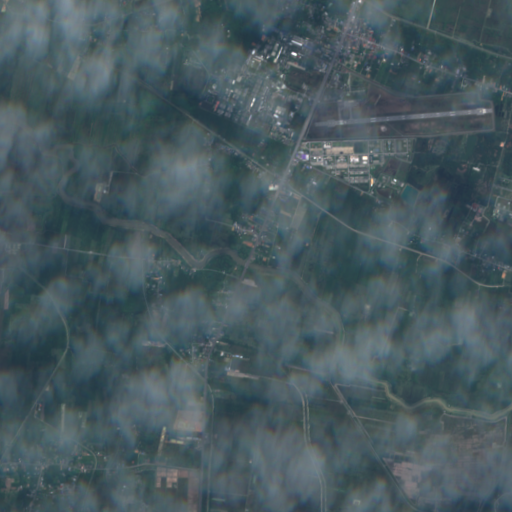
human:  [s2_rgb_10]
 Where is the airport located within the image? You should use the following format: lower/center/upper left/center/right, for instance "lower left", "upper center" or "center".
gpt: The airport is located in the upper right of the image.
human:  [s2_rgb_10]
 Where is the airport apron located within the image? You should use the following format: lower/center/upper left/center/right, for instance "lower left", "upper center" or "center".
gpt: The airport apron is located in the upper right of the image.
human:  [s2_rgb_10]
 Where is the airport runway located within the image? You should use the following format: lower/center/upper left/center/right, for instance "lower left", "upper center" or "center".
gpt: The airport runway is located in the upper right of the image.
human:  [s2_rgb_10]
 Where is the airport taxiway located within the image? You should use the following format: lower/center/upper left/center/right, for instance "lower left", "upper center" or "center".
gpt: The airport taxiway is located in the upper right of the image.
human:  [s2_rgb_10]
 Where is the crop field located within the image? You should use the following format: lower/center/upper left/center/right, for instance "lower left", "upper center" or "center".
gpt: There is no crop field in the image.